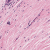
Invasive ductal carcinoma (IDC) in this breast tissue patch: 0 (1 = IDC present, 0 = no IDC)